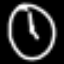
Label: clock